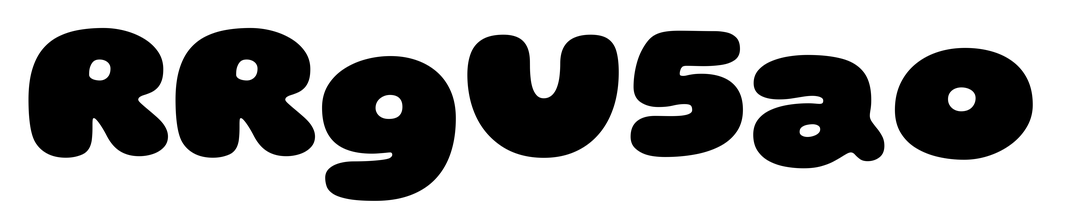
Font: Gluten_Black